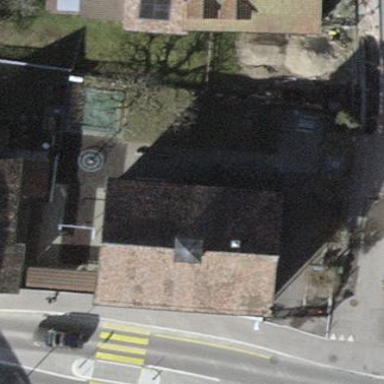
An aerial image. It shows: Kindergarten building.